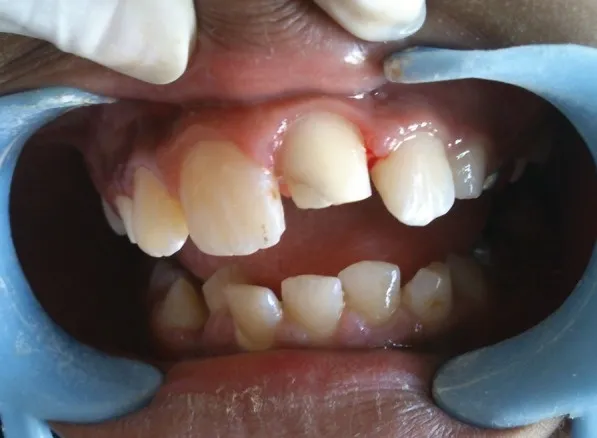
Intraoral view showing crown cutting for full coverage prosthesis.
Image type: medical_photograph (other_medical_photograph)